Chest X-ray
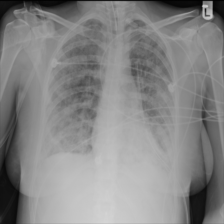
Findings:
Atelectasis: negative
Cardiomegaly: negative
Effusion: negative
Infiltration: negative
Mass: negative
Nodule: negative
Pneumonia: negative
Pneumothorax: negative
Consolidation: negative
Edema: negative
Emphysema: negative
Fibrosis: negative
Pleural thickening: negative
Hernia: negative